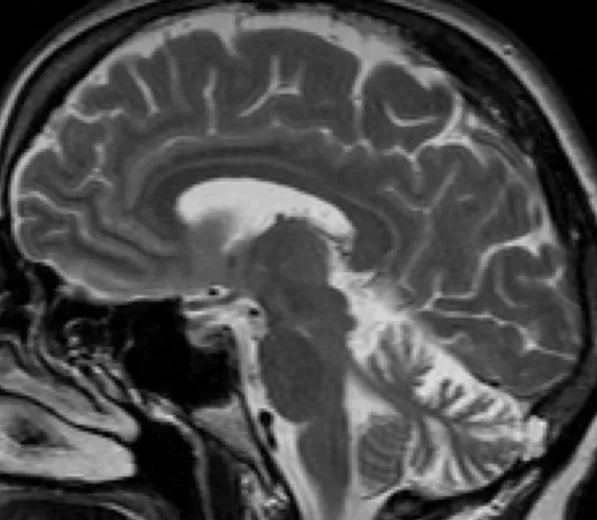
MRI brain of patient 2 showing atrophy of cerebellum.
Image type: radiology (mri)